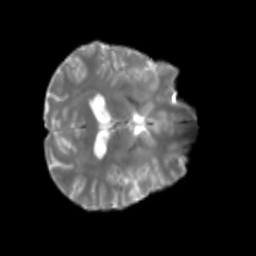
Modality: T2w
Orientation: axial
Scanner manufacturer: siemens
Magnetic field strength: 3 T
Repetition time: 4 s
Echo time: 0.0594 s